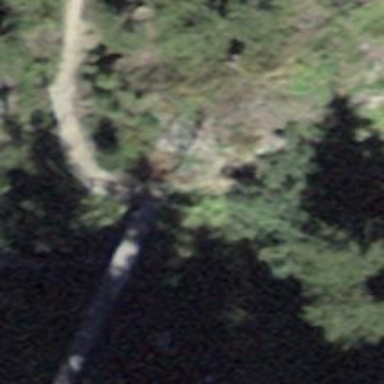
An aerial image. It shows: Path on simple-suspension bridge.